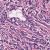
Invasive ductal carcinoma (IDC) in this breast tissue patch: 1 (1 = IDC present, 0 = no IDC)